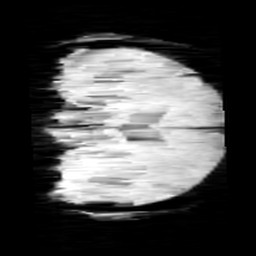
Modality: minIP
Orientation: coronal
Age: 13
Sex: female
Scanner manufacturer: siemens
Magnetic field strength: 3 T
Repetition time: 0.027 s
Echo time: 0.02 s